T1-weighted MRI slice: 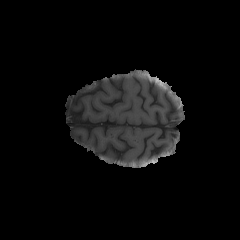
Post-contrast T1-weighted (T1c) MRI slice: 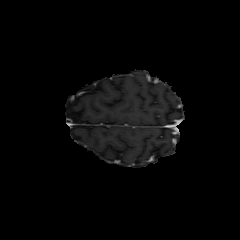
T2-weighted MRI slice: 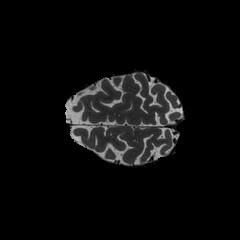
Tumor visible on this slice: no